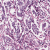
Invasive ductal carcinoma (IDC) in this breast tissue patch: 1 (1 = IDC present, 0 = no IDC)